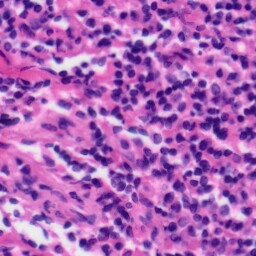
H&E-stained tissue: Tonsil